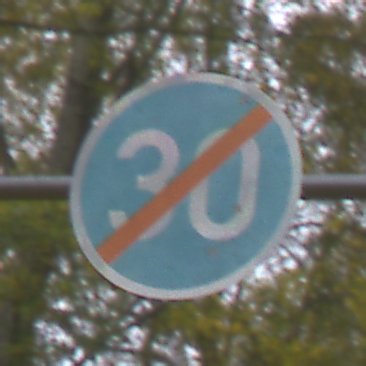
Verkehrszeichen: EndeMindestgeschwindigkeit
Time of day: Midday
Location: Outdoor (Nature)
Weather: Overcast
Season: Autumn
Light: Natural